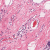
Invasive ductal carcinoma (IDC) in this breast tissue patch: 0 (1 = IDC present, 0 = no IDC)